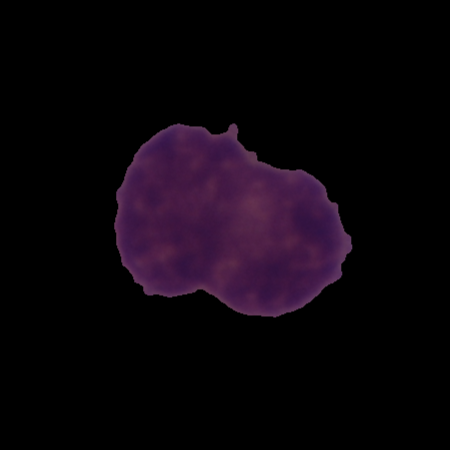
Label: healthy